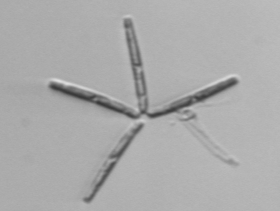
Label: Thalassionema